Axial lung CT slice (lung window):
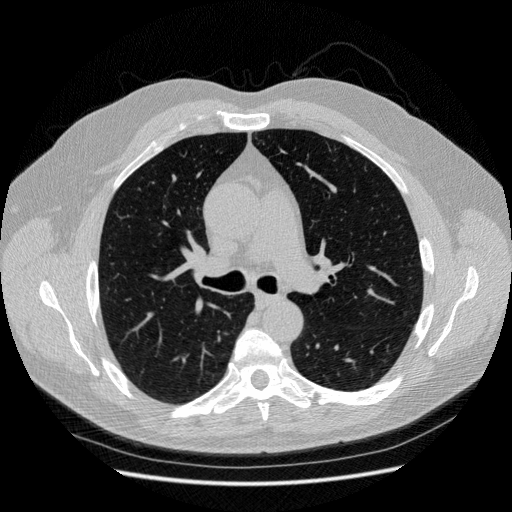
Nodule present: no